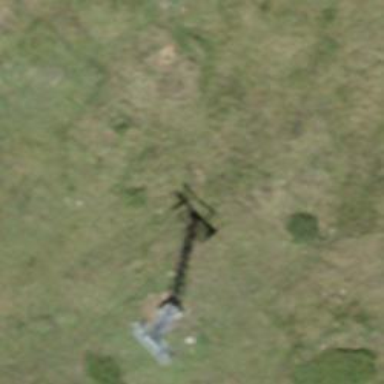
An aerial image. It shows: Pylon for aerialway.